Question: As an example, I have this data frame, called 'my_data':
'''
Groups FactorA FactorB FactorC N value sd se ci
1 Control Condition1 Condition1 Condition1 3 92.00000 6.<PHONE> 3.511885 15.110420
2 Control Condition1 Condition1 Condition2 2 69.00000 8.<PHONE> 6.000000 76.237228
3 Control Condition1 Condition2 Condition1 3 72.33333 10.<PHONE> 5.925463 25.495209
4 Control Condition1 Condition2 Condition2 2 97.00000 2.<PHONE> 2.000000 25.412409
5 Control Condition2 Condition1 Condition1 3 85.00000 13.<PHONE> 7.505553 32.293790
6 Control Condition2 Condition1 Condition2 2 78.50000 16.<PHONE> 11.500000 146.121354
7 Control Condition2 Condition2 Condition1 3 95.00000 5.<PHONE> 3.000000 12.907958
8 Control Condition2 Condition2 Condition2 2 78.00000 22.<PHONE> 16.000000 203.299276
9 Experimental Condition1 Condition1 Condition1 2 80.00000 5.<PHONE> 4.000000 50.824819
10 Experimental Condition1 Condition1 Condition2 3 74.00000 19.<PHONE> 11.503623 49.496093
11 Experimental Condition1 Condition2 Condition1 2 68.50000 <PHONE> 0.500000 6.353102
12 Experimental Condition1 Condition2 Condition2 3 78.66667 18.<PHONE> 10.728985 46.163095
13 Experimental Condition2 Condition1 Condition1 2 81.00000 19.<PHONE> 14.000000 177.886866
14 Experimental Condition2 Condition1 Condition2 3 75.33333 17.<PHONE> 9.837570 42.327646
15 Experimental Condition2 Condition2 Condition1 2 81.50000 14.<PHONE> 10.500000 133.415150
16 Experimental Condition2 Condition2 Condition2 3 78.00000 5.<PHONE> 3.055050 13.144821
'''
created with this code
'''
my_data <- data.frame(Groups=c(rep("Control",20),rep("Experimental",20)),
FactorA=rep(c("Condition1","Condition2"),20),
FactorB=rep(c("Condition1","Condition1","Condition2","Condition2"),10),
FactorC=rep(c(rep("Condition1",4),rep("Condition2",4)),5),
value=sample(60:100,40,replace=T)
)
# add standard errors with a specific function
my_data <- summarySE(my_data,
measurevar="value",
groupvars=c("Groups","FactorA","FactorB", "FactorC"))
'''
Then, with this code:
'''
ggplot(my_data, aes(Groups,value,fill=FactorA)) +
geom_bar(position=position_dodge(), stat="identity") +
geom_errorbar(aes(ymin=value-se, ymax=value+se),
width=.1, # Width of the error bars
position=position_dodge(.9)) +
facet_grid(FactorB~FactorC) +
geom_segment(x=0.8,y=100,xend=1.2,yend=100) +
theme(axis.text.x=element_text(size=12, colour="black"),
axis.title.x=element_blank(),
legend.key.size=unit(1,"cm"),
legend.text=element_text(size=14),
plot.title=element_text(lineheight=.8, face="bold"),
panel.margin=unit(1, "lines"),
axis.title.y = element_text(size = 16, vjust=0.3),
strip.text.y = element_text(size=16,face="bold"),
strip.text.x = element_text(size=16,face="bold")) +
coord_cartesian(ylim=c(60, 120))
'''
I obtain this plot

As you can see, with the line 'geom_segment(x=0.8,y=100,xend=1.2,yend=100)' there appear four segments, one for each facet, but I want to draw a segment only in one facet (for example in the upper left plot).
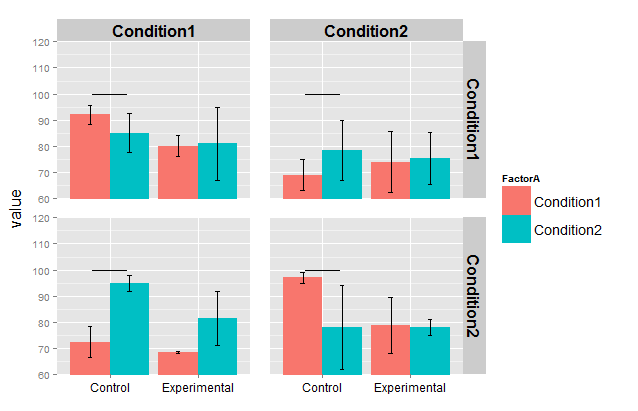
Answer: Put the data for the segment in data frame and also add columns 'FactorB' and 'FactorC' with levels for which you need to draw the segment.
'''
data.segm<-data.frame(x=0.8,y=100,xend=1.2,yend=100,
FactorB="Condition1",FactorC="Condition1")
'''
Now use this data frame to add segment. Also add 'inherit.aes=FALSE' inside 'geom_segment()' to ignore fill=FactorA set in ggplot().
'''
+ geom_segment(data=data.segm,
aes(x=x,y=y,yend=yend,xend=xend),inherit.aes=FALSE)+
'''